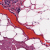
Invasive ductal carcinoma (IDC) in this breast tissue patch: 0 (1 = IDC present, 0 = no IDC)